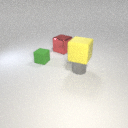
large red metal cube to the right of small green rubber cube